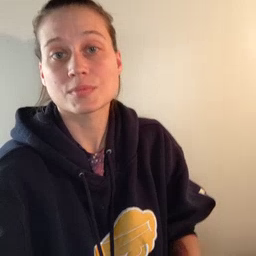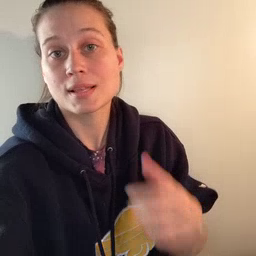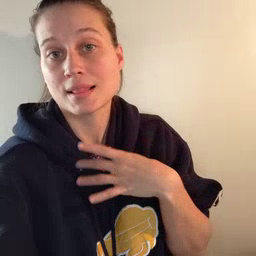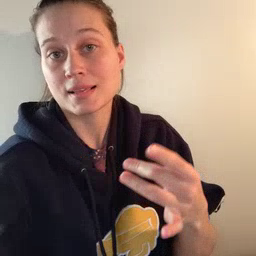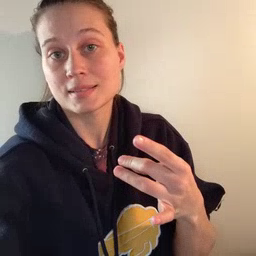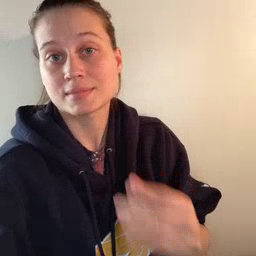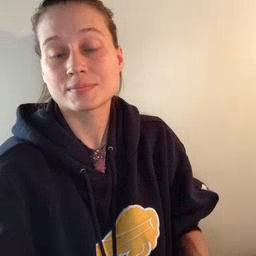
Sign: like